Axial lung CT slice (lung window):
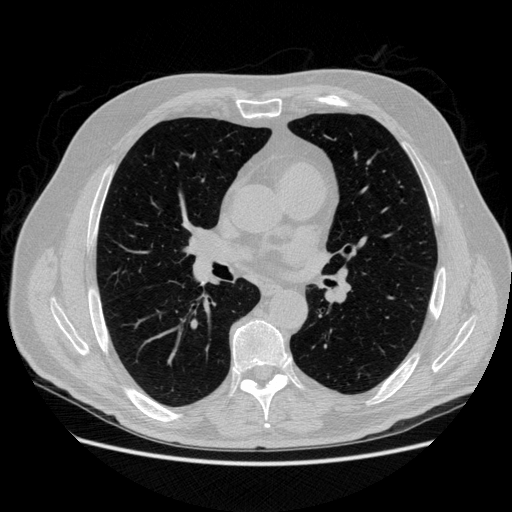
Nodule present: no